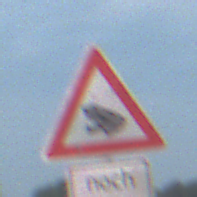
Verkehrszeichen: AmphibienwanderungRechts
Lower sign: LaengeEinerStrecke4
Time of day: SunriseSunset
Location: Outdoor (Nature)
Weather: PartlyCloudy
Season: NotSpecified
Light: Natural